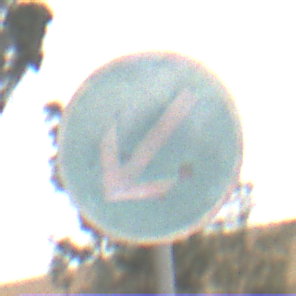
Verkehrszeichen: VorgeschriebeneVorbeifahrtLinks
Umgebung: Outdoor, Nature
Tageszeit: MorningAfternoon
Wetter: Overcast
Licht: Natural
Jahreszeit: NotSpecified
Kontrast: LowContrast